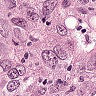
Metastatic tissue present: yes